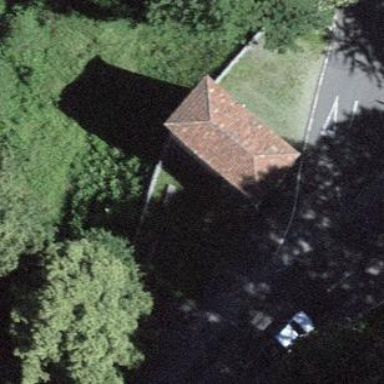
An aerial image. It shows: Chapel building.